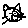
Label: cat